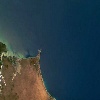
Label: water